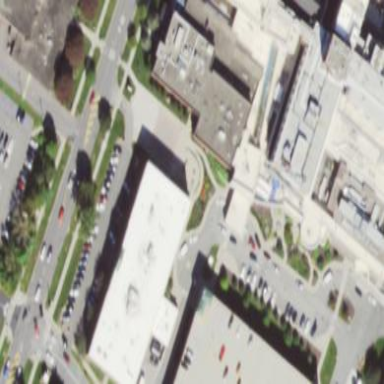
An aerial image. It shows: Hospital building.